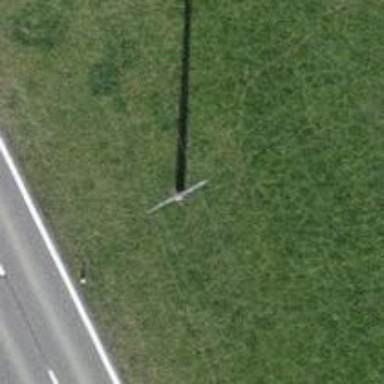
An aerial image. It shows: Power pole.